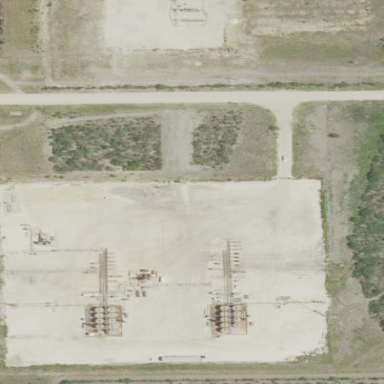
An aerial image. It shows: Industrial wellsite.